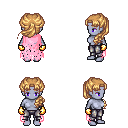
a pixel art fantasy rpg character, female body template, dark elf, purple skin, pink tattered cape, metal pants, light blonde princess hairstyle, gold gloves, four views (front, back, left, right), 2x2 character sprite sheet, small pixel art, hard edges, no anti-aliasing